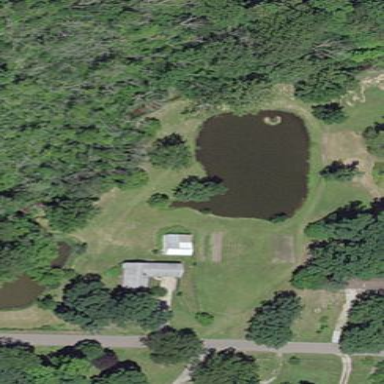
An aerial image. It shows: Pond surrounded by natural water.